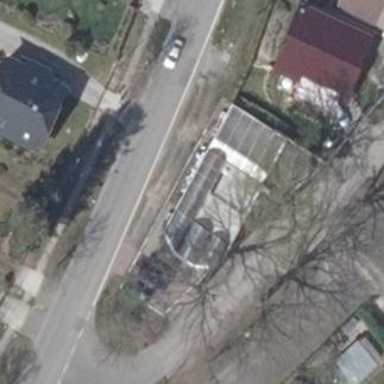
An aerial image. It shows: Building that houses tire shop.